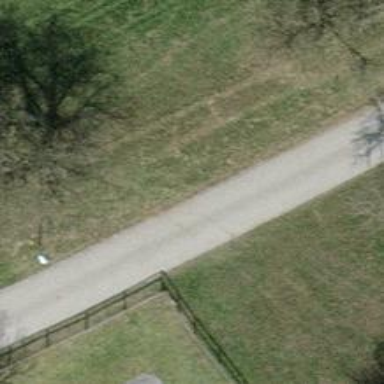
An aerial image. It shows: Paved alley for service vehicles.